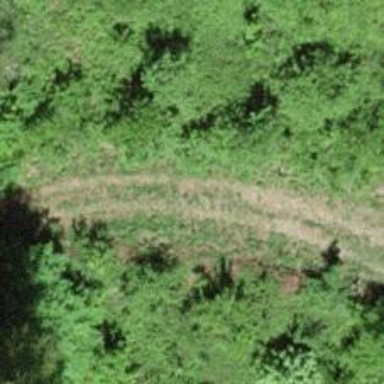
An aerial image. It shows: Track with grade 4 track type.